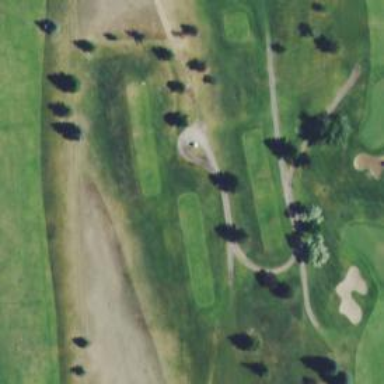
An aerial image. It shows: Service road used as golf cart path.